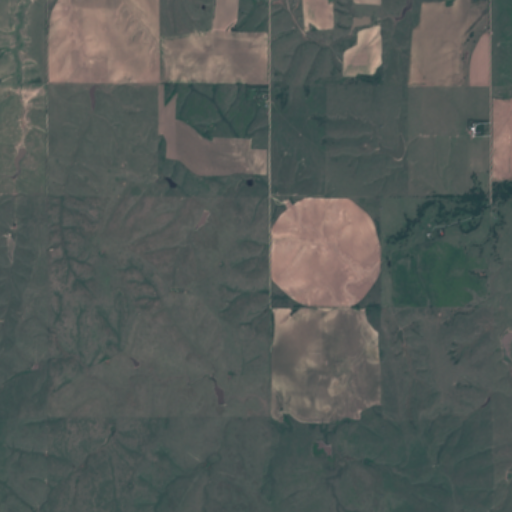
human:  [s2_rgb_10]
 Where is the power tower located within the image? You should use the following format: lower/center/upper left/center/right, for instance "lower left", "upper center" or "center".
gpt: The power tower is located in the right of the image.
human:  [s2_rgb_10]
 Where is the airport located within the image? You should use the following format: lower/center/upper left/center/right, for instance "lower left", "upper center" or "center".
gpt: There is no airport in the image.